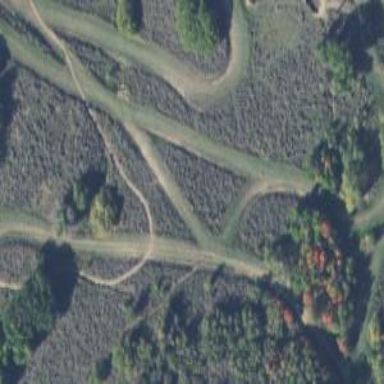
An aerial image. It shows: Advanced Nordic skiing trail that is groomed for classic and skating techniques.